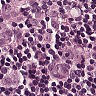
Metastatic tissue present: yes